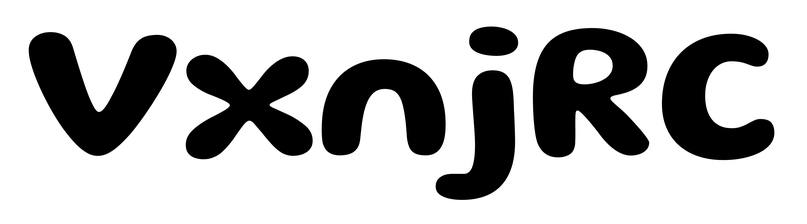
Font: Gluten_SemiBold